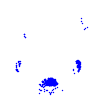
Particle: proton